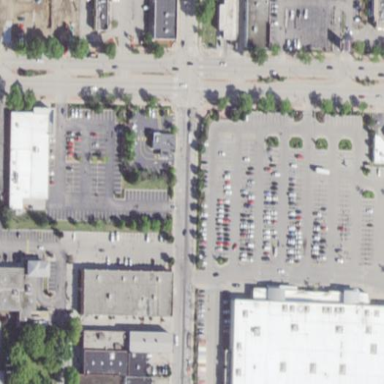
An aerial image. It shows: Retail area.